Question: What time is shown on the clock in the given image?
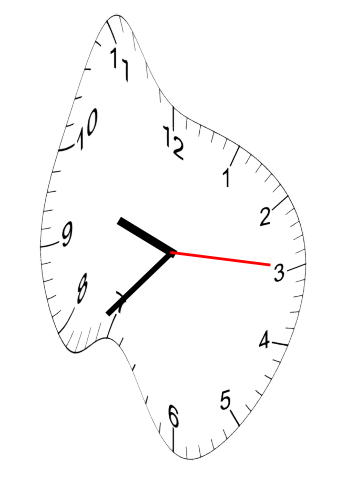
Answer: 09:37:15